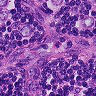
Metastatic tissue present: yes